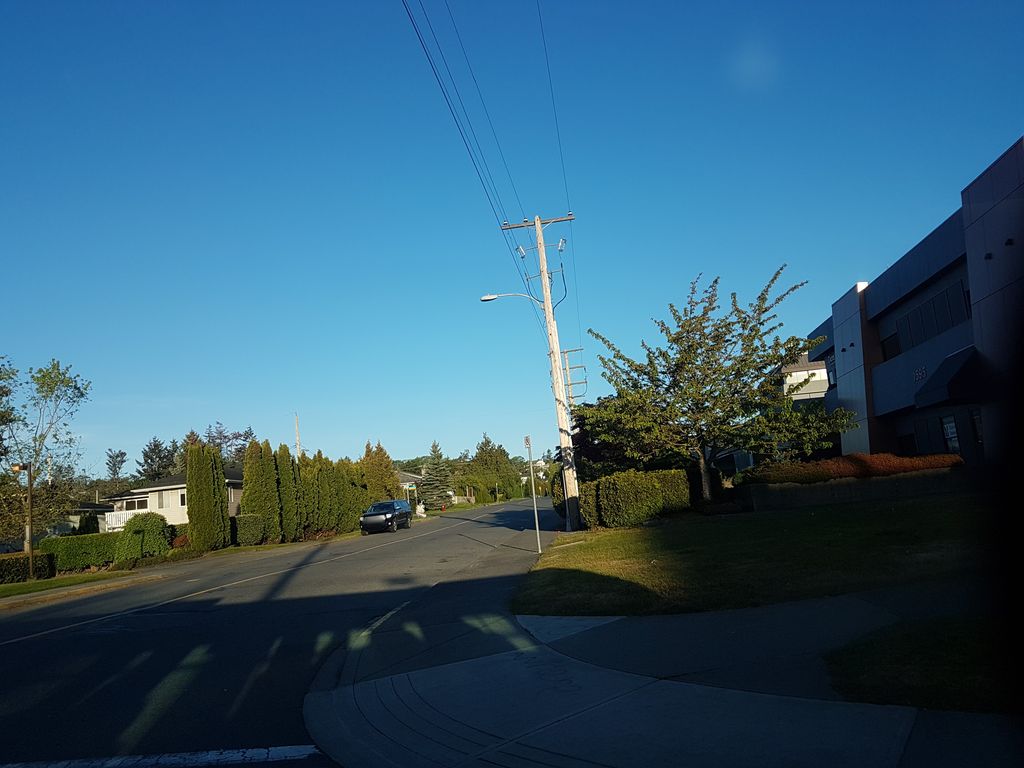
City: victoria